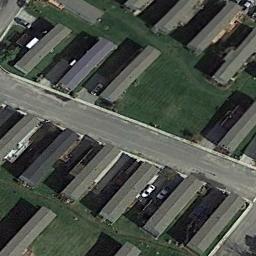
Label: mobile_home_park